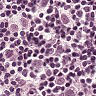
Metastatic tissue present: yes